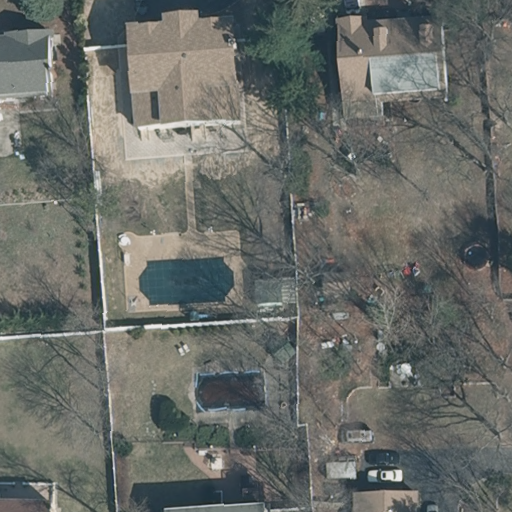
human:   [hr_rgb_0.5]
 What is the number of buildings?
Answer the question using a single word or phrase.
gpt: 7

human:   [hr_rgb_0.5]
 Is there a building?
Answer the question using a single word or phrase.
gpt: yes

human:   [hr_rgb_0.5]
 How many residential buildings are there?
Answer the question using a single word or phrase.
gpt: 6

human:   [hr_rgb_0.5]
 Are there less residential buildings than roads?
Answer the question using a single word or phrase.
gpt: no

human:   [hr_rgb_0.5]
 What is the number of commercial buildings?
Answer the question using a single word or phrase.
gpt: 0

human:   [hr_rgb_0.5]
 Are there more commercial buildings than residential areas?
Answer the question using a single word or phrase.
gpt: no

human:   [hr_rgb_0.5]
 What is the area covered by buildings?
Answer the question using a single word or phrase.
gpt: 1116m2

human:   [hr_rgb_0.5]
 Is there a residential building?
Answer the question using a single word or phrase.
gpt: yes

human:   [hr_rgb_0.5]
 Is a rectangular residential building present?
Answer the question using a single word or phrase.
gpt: yes

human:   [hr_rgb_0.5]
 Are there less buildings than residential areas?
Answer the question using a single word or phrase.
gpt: no

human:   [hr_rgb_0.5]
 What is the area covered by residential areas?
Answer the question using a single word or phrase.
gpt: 10639m2

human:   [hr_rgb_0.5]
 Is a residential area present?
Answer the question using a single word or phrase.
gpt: yes

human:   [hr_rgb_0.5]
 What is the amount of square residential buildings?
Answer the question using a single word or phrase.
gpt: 0

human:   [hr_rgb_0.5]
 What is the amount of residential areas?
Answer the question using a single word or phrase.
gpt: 1

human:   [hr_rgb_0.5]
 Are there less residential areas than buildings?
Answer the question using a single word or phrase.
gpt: yes

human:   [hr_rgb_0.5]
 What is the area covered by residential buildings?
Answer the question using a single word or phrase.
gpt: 1094m2

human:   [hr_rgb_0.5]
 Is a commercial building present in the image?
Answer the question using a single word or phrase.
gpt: no

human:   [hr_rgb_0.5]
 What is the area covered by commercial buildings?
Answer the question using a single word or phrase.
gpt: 0m2

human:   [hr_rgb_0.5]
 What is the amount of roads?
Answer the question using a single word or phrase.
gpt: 0

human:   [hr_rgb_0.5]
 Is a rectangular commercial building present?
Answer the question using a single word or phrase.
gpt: no

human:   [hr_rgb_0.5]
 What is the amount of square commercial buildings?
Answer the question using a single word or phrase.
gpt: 0

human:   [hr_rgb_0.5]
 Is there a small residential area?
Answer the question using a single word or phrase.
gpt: no

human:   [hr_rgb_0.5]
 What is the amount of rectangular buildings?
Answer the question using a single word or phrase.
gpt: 5

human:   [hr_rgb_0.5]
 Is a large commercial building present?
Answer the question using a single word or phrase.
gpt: no

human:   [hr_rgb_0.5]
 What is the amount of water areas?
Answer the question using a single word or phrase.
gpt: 0

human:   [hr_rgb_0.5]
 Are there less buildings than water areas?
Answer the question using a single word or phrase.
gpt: no

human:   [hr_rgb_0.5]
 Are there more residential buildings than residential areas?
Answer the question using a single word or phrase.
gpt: yes

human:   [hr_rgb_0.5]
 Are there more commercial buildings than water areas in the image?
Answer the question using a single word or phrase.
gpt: no

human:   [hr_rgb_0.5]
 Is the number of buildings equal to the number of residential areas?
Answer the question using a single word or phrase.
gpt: no

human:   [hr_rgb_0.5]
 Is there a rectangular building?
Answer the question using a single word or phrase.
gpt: yes

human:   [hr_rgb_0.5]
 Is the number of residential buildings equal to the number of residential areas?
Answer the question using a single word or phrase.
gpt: no

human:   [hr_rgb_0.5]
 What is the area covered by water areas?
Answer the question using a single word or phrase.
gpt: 0m2

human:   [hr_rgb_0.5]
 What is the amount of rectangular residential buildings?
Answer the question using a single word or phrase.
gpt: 4

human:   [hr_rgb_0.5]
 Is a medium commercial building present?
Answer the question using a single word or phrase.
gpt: no

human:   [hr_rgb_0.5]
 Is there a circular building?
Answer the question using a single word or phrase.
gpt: no

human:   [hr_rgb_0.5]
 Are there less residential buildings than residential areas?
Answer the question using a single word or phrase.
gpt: no

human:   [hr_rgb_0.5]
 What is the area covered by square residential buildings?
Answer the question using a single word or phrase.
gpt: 0m2

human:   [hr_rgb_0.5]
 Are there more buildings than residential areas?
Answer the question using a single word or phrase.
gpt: yes

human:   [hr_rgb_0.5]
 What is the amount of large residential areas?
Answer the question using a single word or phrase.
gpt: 1

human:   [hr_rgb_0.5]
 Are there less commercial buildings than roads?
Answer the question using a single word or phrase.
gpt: no

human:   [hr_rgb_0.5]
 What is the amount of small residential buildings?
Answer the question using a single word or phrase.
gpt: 3

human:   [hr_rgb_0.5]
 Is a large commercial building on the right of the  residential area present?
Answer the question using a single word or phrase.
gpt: no

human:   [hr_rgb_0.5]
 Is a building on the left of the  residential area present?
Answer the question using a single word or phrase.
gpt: yes

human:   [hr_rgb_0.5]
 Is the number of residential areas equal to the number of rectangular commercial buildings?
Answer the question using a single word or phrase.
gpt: no

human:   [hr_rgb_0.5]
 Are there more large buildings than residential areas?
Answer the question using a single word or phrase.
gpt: no

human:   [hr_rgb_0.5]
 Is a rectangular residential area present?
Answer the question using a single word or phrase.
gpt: yes

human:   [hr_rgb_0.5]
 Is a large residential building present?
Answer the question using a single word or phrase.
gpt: no

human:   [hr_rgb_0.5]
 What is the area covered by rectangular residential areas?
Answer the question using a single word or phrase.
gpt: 10639m2

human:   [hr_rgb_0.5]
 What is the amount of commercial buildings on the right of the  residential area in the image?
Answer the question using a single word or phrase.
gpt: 0

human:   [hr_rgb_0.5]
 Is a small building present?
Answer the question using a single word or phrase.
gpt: yes

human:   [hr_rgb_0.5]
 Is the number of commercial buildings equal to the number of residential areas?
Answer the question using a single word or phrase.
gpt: no

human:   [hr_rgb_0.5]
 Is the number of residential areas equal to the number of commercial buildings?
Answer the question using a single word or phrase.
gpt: no

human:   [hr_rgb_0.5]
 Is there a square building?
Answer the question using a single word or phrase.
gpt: no

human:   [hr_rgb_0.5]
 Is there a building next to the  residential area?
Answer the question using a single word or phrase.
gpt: yes

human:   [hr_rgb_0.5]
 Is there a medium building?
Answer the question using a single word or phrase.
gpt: yes

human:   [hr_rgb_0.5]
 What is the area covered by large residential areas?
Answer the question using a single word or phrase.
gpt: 10639m2

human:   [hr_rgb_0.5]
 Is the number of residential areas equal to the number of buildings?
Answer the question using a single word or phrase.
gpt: no

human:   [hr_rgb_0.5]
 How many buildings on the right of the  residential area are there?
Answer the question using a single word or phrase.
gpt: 0

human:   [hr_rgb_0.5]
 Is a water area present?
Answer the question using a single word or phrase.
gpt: no

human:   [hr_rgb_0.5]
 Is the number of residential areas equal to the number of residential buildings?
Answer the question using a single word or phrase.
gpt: no

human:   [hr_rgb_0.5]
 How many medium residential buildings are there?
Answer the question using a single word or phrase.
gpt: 3

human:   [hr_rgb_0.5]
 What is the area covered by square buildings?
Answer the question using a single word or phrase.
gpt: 0m2

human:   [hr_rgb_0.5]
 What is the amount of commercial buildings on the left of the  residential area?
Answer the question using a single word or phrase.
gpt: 0

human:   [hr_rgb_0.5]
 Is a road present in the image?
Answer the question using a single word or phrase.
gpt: no